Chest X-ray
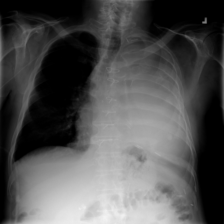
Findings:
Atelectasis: negative
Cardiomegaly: negative
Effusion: negative
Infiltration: negative
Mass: negative
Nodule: negative
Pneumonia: negative
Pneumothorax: negative
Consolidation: negative
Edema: negative
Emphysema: negative
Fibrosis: negative
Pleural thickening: negative
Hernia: negative